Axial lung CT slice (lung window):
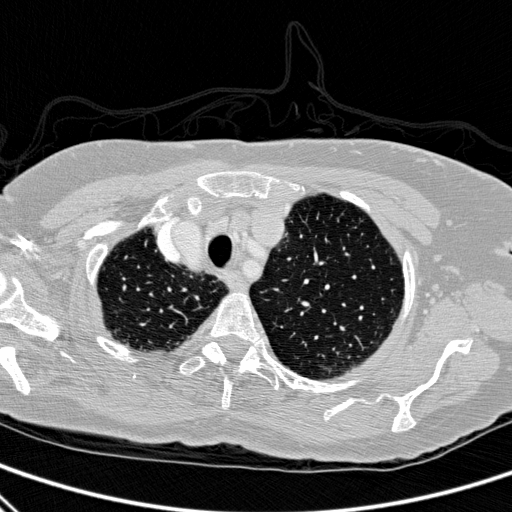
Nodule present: no